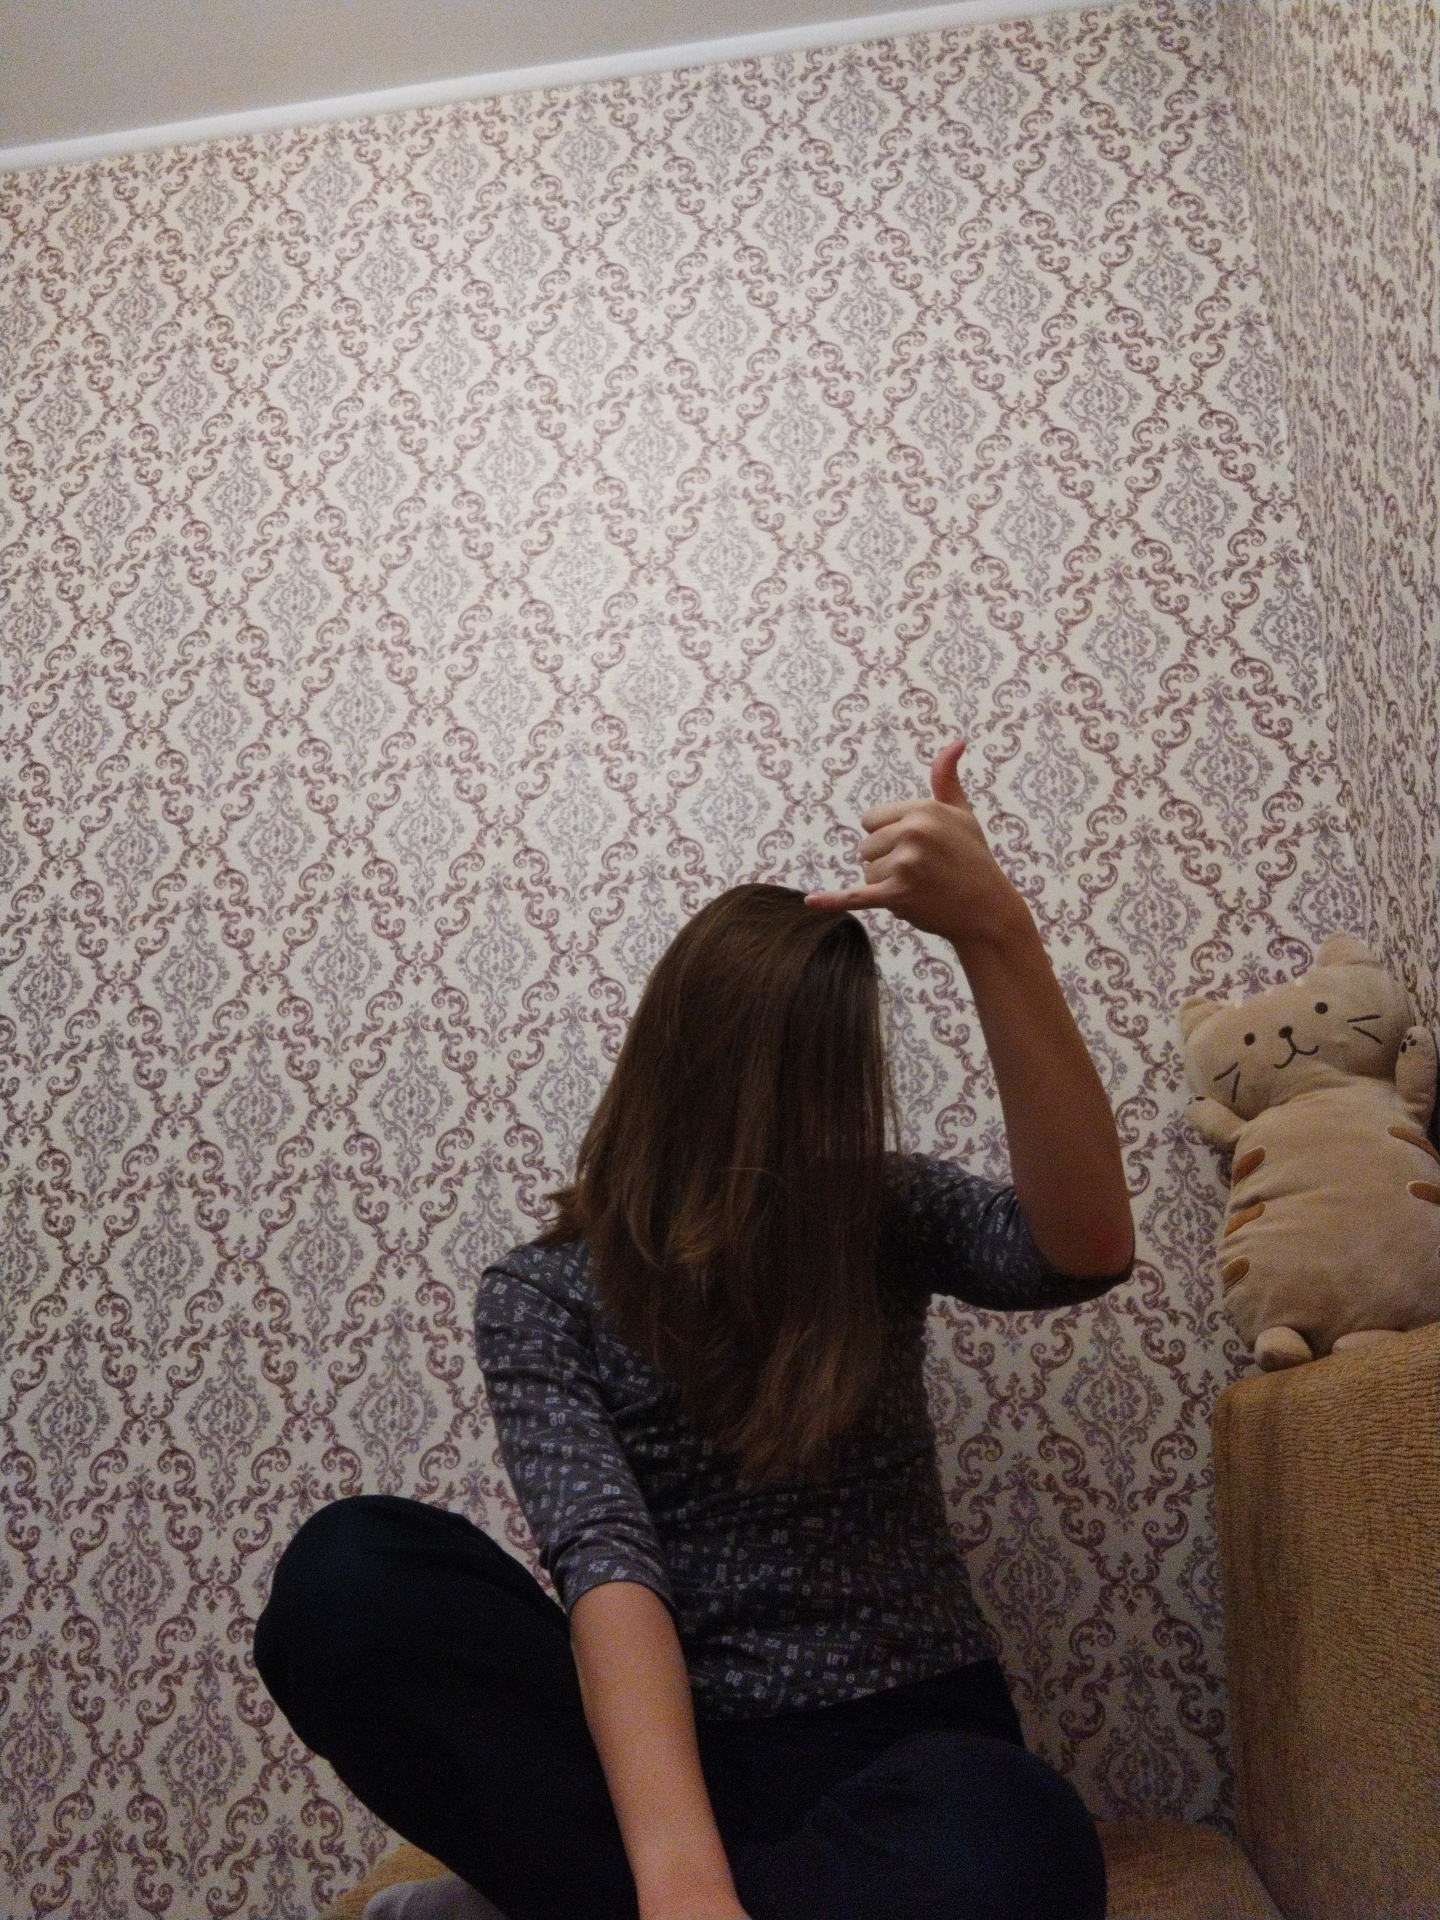
Label: noise